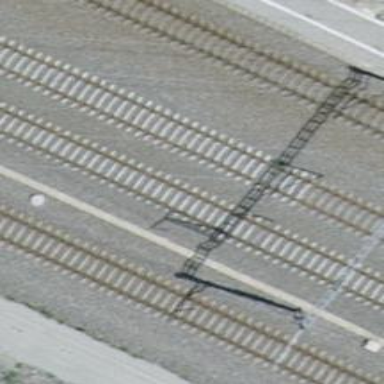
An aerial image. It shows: Single railway track with electrification through contact line.